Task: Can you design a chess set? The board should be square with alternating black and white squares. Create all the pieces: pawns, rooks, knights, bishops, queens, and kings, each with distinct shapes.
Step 5385:
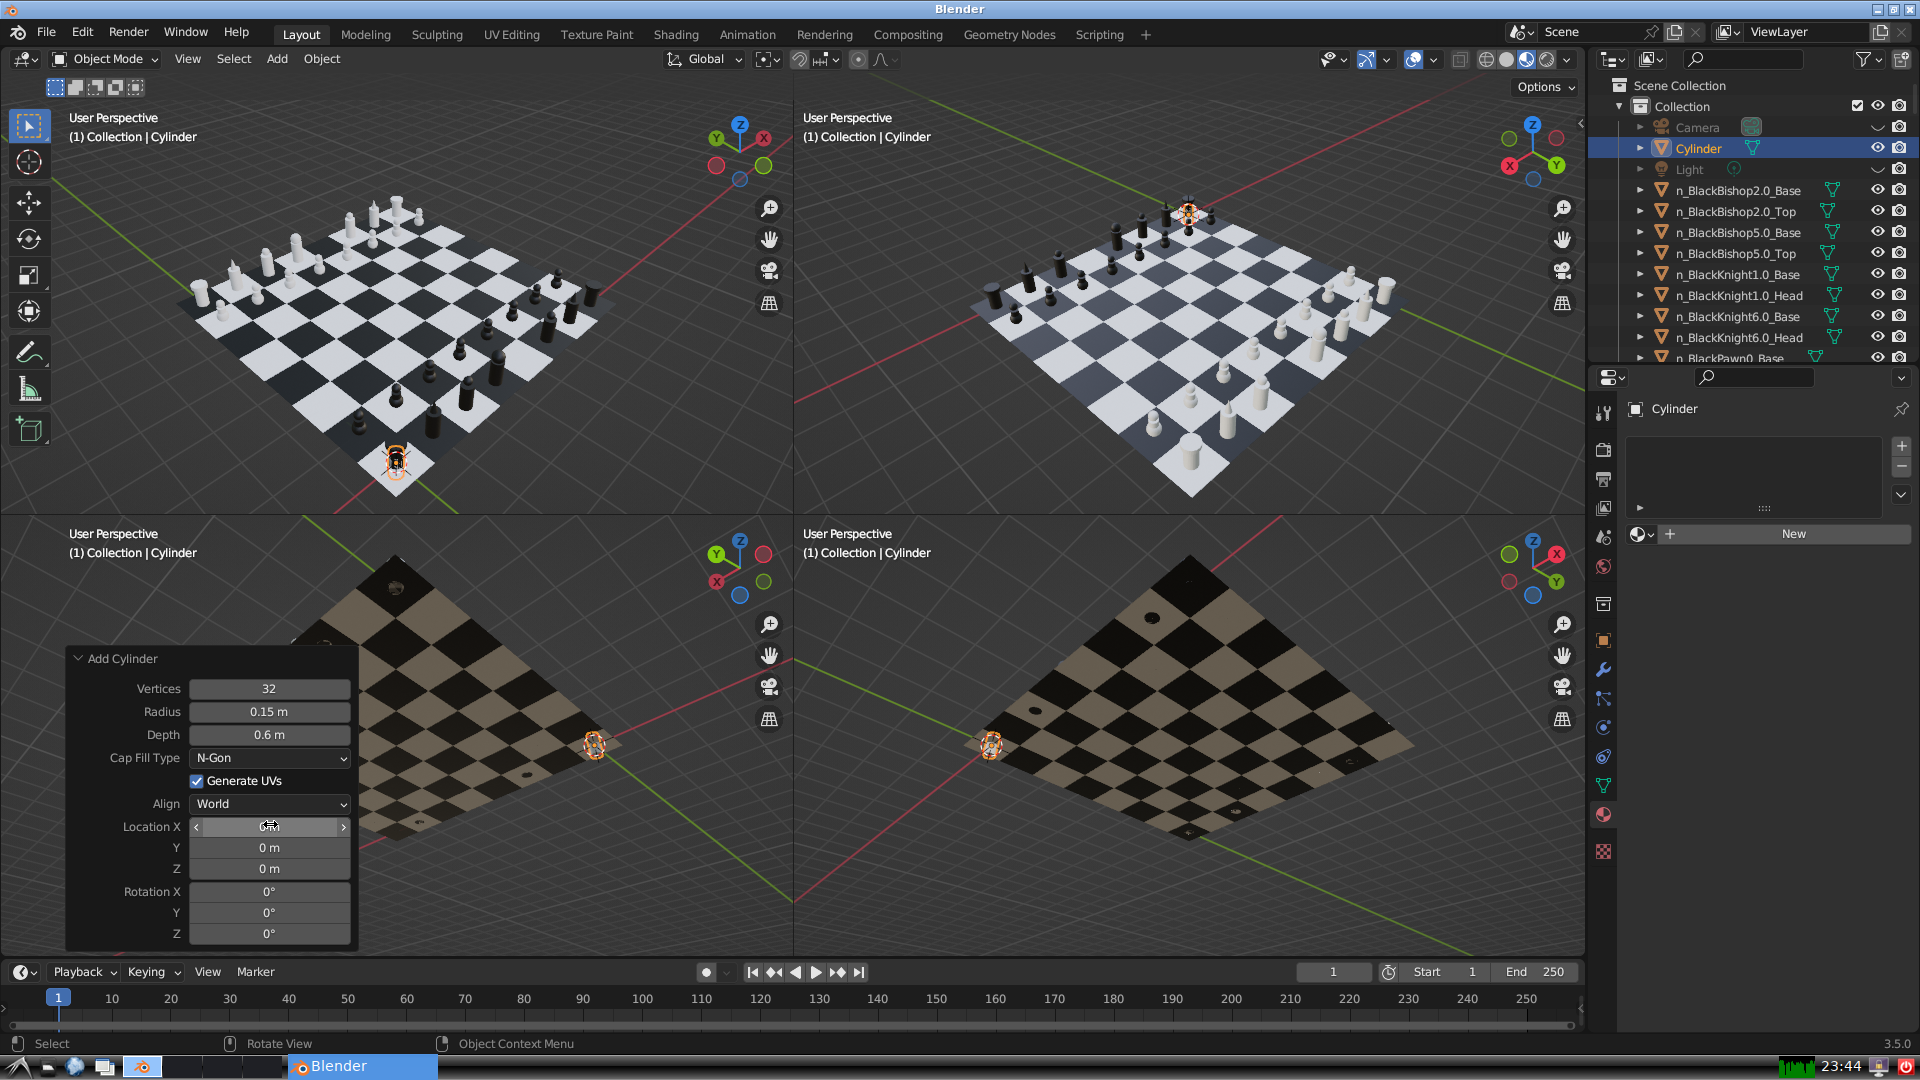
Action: click: no